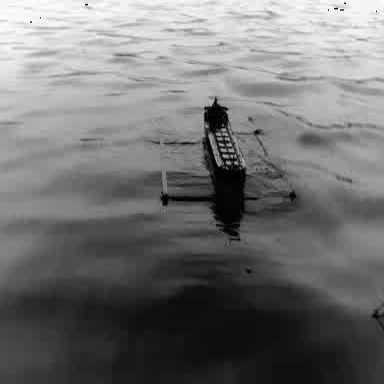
There is a liner in the infrared image.